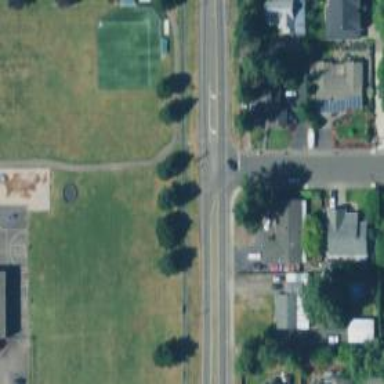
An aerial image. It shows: Tertiary road with asphalt surface and sidewalk on the left.